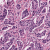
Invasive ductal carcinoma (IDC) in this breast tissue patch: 1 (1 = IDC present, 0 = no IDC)